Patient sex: M
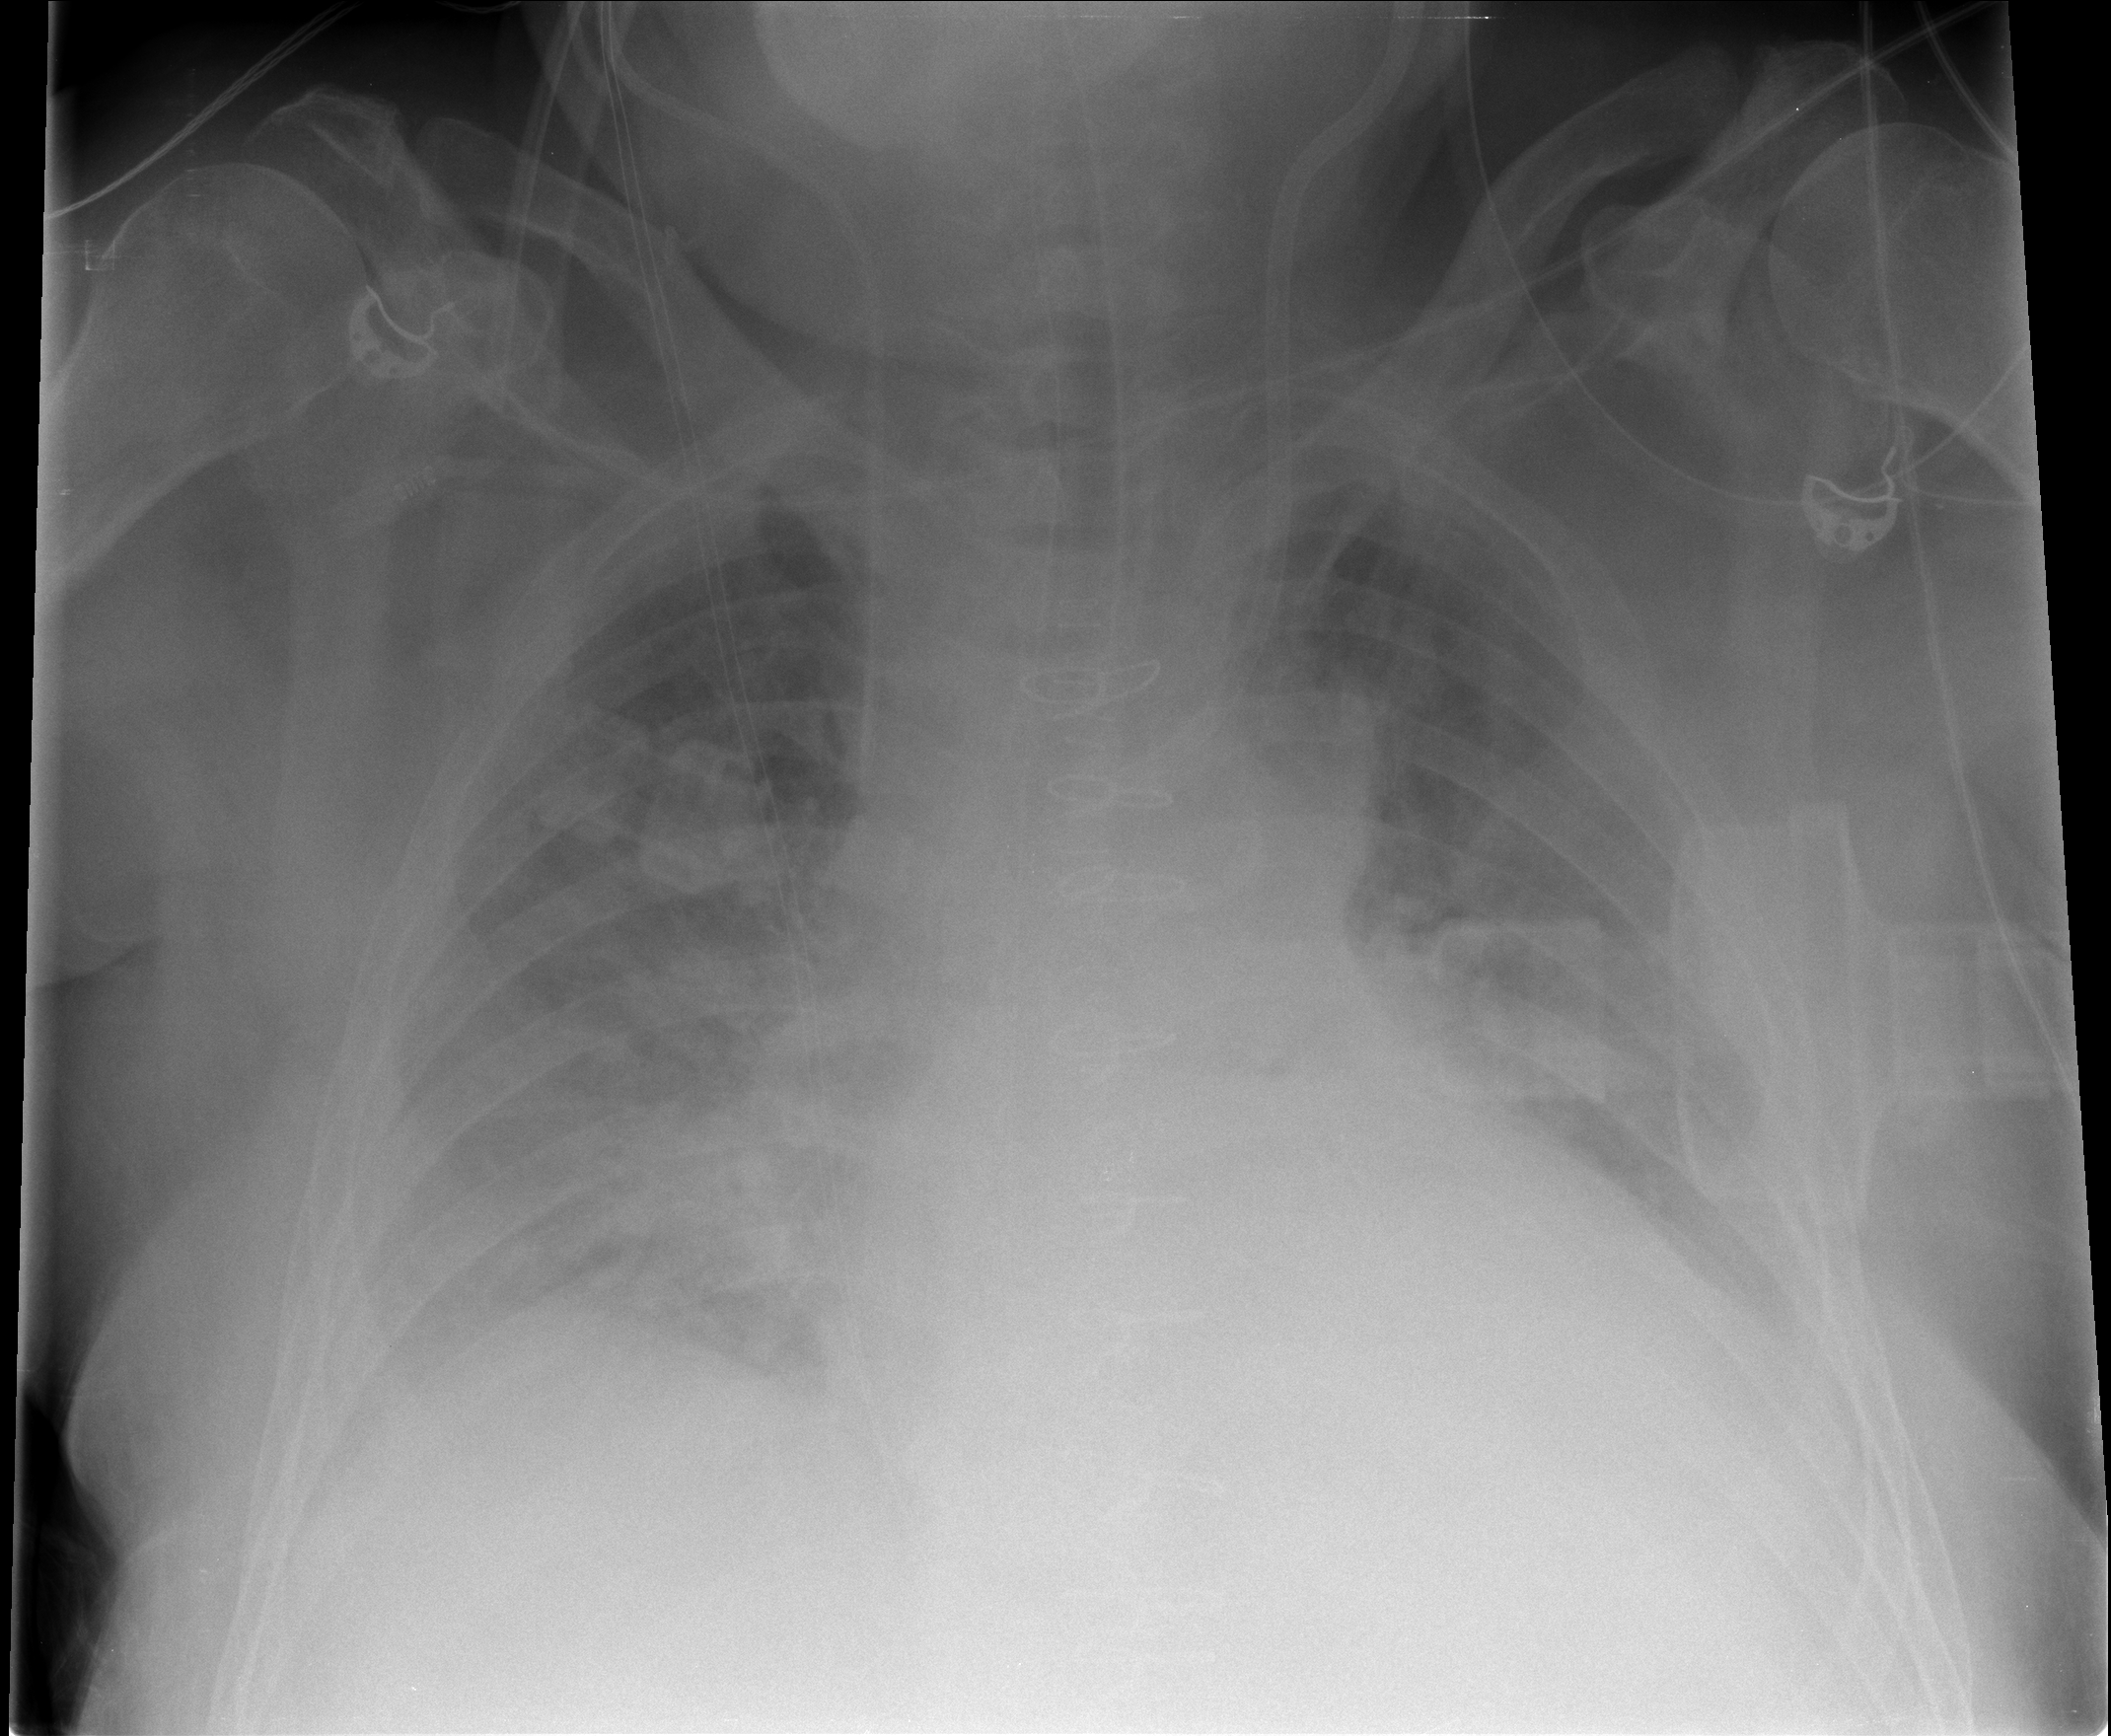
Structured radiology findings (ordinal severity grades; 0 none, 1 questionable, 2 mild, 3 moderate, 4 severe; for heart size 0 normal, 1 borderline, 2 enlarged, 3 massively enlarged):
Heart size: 2
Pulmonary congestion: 2
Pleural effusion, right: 2
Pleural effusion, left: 2
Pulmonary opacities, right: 2
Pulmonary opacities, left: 0
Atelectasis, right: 3
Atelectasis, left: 2